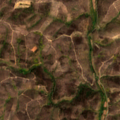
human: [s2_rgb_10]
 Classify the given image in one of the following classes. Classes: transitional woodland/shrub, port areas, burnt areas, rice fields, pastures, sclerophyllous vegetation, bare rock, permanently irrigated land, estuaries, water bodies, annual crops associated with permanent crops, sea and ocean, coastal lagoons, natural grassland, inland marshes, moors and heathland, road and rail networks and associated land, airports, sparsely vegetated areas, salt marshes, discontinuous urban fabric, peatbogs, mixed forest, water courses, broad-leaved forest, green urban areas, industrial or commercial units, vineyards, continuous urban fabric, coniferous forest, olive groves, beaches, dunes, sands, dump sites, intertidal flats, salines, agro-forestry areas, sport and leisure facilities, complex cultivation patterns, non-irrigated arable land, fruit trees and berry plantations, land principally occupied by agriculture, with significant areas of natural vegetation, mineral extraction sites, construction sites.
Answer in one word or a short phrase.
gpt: broad-leaved forest, mixed forest